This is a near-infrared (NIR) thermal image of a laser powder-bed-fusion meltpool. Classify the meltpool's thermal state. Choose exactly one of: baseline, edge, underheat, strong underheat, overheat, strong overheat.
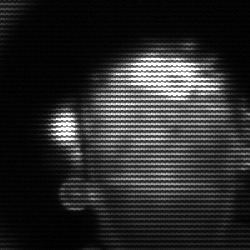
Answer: baseline